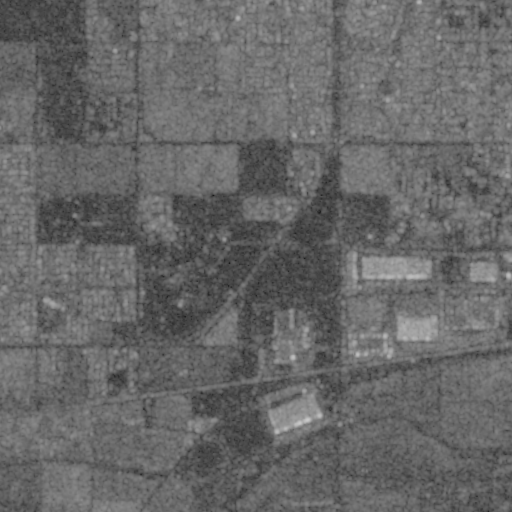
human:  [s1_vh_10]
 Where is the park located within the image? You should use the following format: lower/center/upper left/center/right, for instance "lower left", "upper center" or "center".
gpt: The park is located in the upper right of the image.
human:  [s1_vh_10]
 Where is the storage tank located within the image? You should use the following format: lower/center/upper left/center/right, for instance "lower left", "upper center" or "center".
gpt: The storage tank is located in the center of the image.
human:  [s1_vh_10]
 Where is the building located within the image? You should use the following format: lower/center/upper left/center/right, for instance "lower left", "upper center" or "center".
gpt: There is no building in the image.

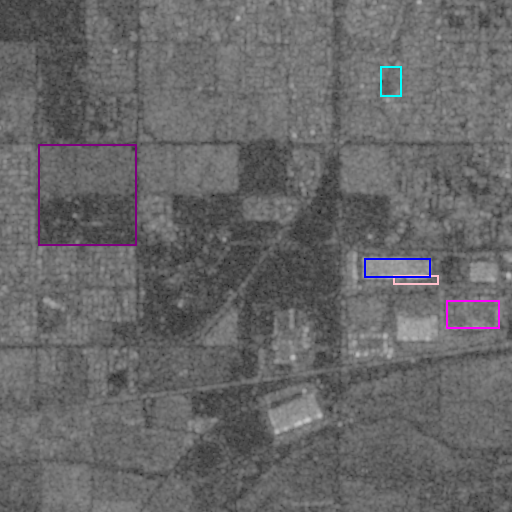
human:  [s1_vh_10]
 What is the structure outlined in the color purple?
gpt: The structure outlined in purple is a crop field.
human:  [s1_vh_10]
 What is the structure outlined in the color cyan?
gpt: The structure outlined in cyan is a park.
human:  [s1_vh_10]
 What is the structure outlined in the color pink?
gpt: The structure outlined in pink is a parking lot.
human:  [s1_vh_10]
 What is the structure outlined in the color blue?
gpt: The structure outlined in blue is a building.
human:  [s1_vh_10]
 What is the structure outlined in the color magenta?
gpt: The structure outlined in magenta is a building.
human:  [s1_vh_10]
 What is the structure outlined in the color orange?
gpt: There is no orange outline.